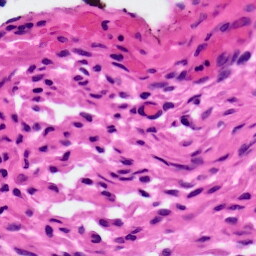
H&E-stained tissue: Ovarian